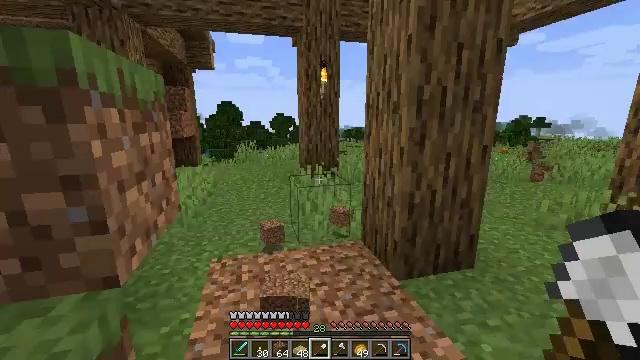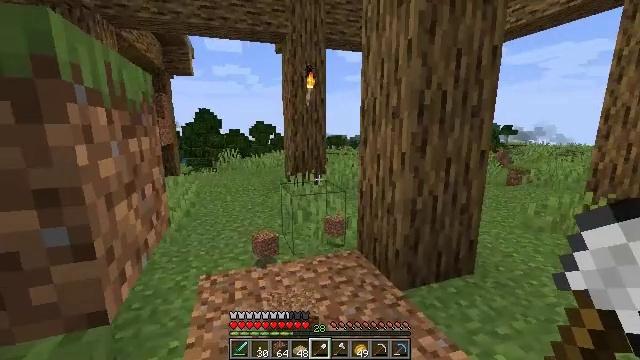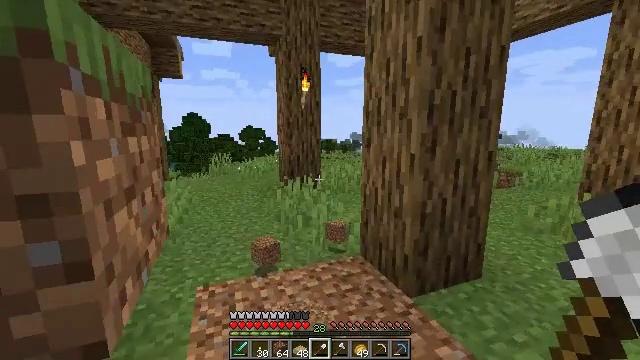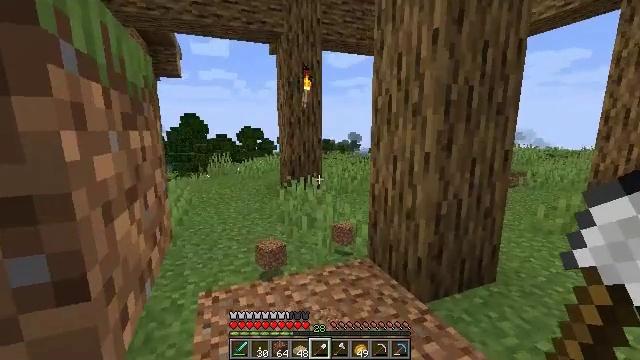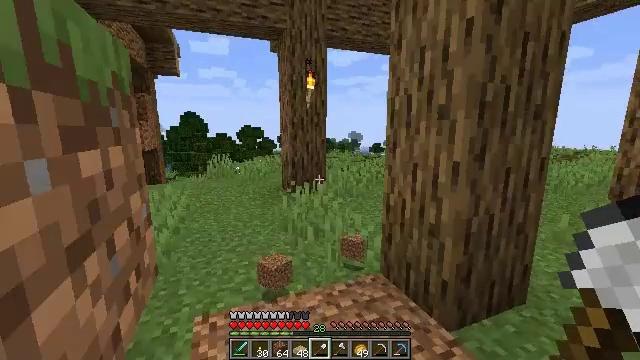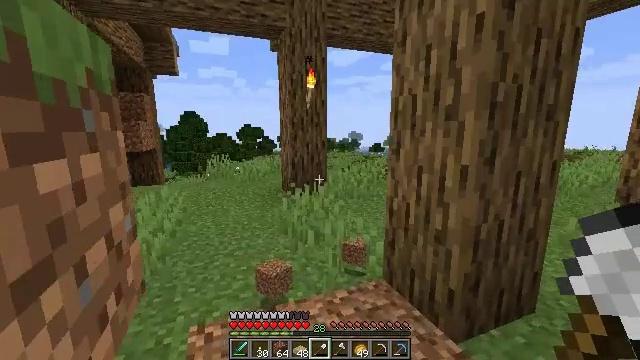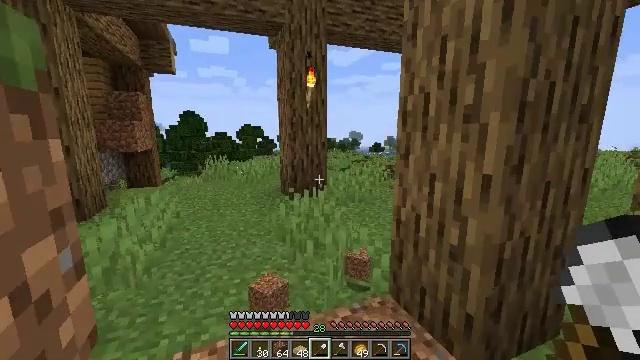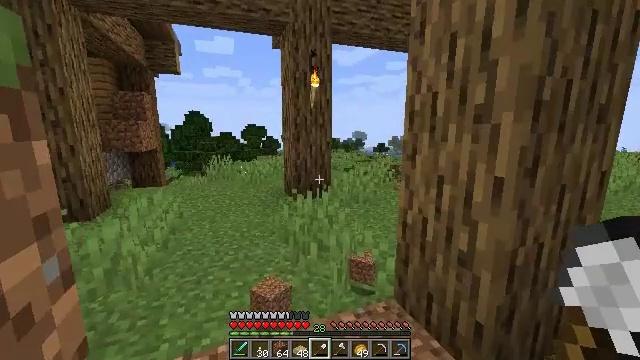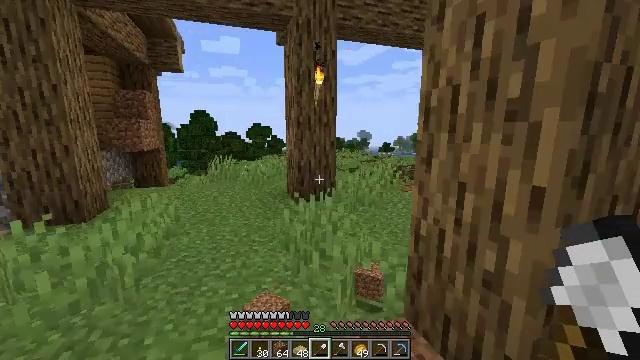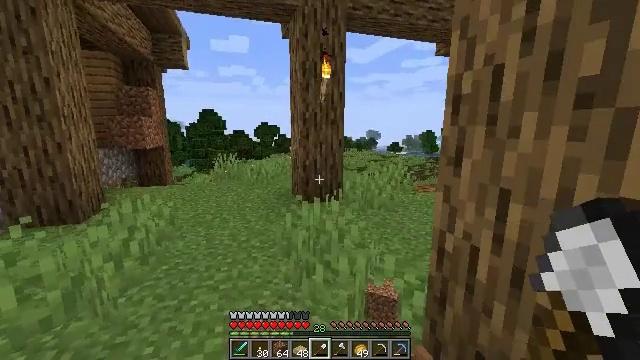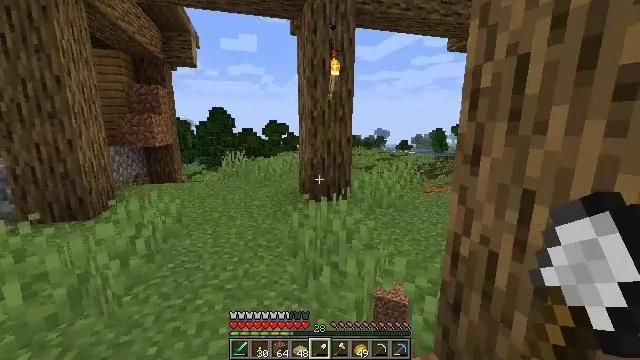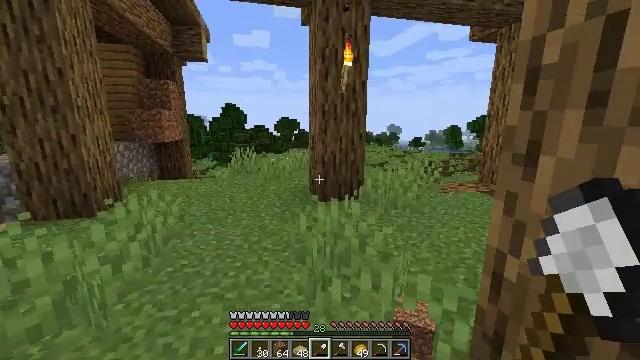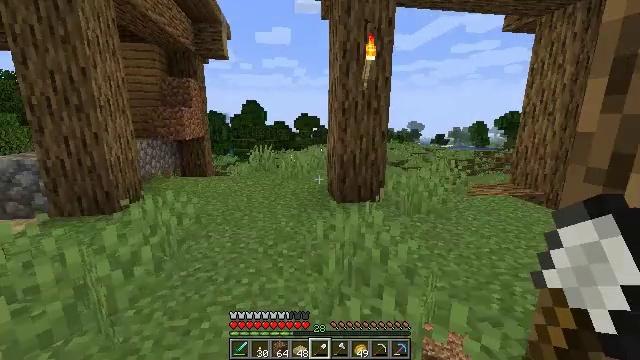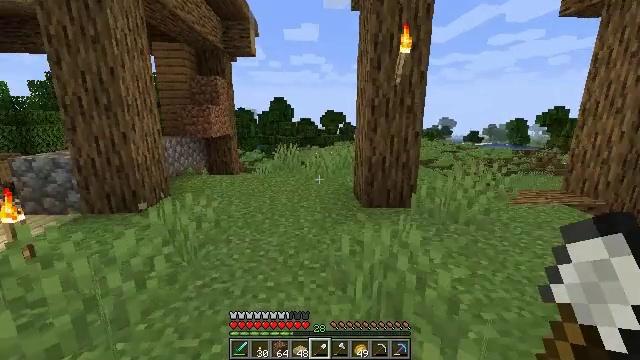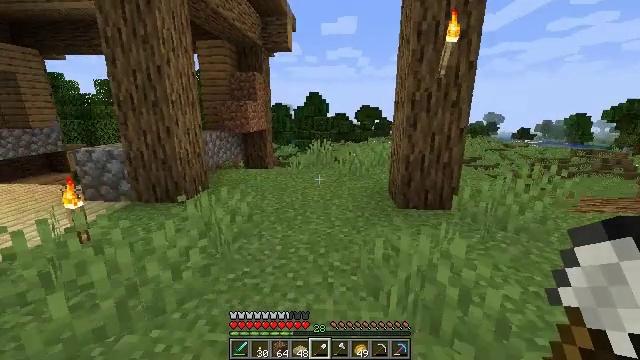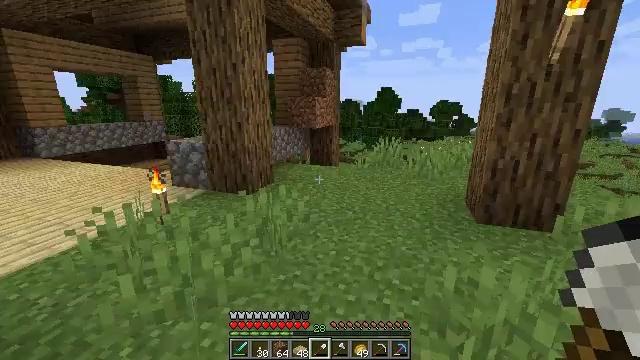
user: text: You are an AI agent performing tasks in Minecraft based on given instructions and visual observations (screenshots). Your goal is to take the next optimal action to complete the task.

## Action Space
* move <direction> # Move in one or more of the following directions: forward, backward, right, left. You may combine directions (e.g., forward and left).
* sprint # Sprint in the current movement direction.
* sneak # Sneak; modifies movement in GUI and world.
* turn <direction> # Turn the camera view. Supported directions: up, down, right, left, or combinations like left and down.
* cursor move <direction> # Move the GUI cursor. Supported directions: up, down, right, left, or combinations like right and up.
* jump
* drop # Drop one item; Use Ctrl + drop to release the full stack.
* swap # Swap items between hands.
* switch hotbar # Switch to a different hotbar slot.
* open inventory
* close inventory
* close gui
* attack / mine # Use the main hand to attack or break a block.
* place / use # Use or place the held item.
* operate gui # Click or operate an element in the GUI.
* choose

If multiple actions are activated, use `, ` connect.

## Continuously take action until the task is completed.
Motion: motion action
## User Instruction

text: Drop an iron shovel.
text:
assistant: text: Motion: move forward and move left, turn right and up
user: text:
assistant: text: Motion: move forward and move left, turn right
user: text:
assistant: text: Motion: move forward
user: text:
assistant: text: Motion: move forward
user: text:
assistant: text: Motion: move forward
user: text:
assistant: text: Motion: move forward
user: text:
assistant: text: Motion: move forward
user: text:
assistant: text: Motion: move forward, turn left
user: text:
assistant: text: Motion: move forward, turn left
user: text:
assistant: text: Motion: move forward, turn left
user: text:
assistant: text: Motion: move forward, turn left
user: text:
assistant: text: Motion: move forward, turn left
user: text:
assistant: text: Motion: move forward, turn left
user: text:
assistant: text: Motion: move forward, turn left and down
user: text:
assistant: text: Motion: move forward and move right, turn left
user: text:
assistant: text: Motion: move forward and move right, turn left
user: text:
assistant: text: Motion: move forward and move right, turn left and up
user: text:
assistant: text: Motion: move forward and move right, turn left and up
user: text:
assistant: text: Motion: move left, turn left and up
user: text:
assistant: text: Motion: move left, turn left
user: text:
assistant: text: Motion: move left
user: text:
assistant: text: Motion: move left
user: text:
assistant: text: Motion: move forward and move left
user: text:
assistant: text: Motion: move forward and move left
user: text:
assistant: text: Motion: move forward and move left
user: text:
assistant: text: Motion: move forward and move left
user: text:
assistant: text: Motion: move forward and move left
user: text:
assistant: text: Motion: move forward and move left
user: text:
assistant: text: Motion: move forward and move left
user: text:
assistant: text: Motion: move forward and move left, turn right